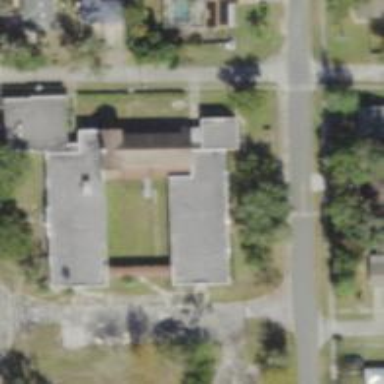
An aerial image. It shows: School.